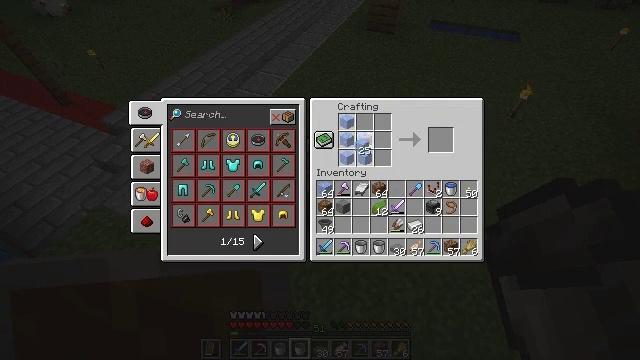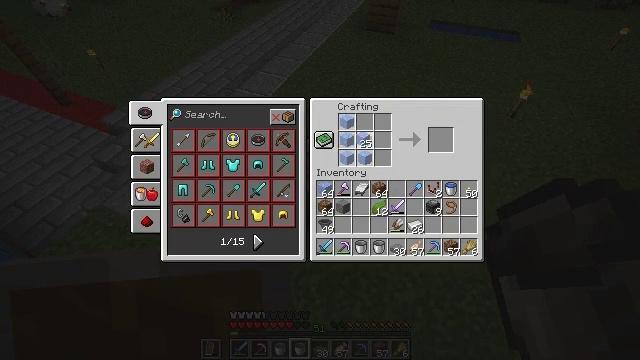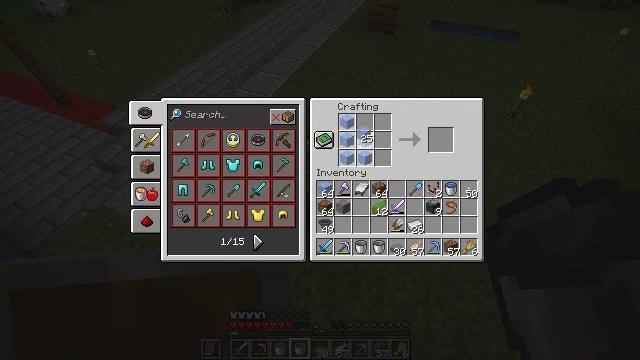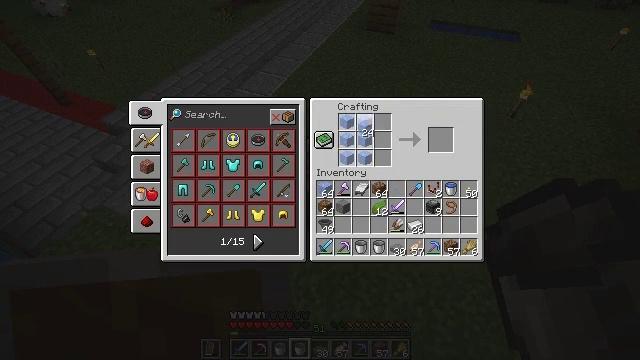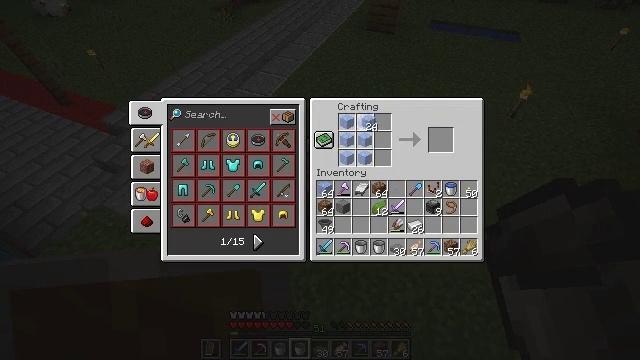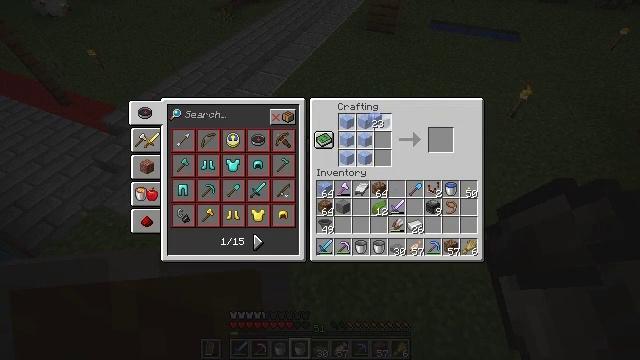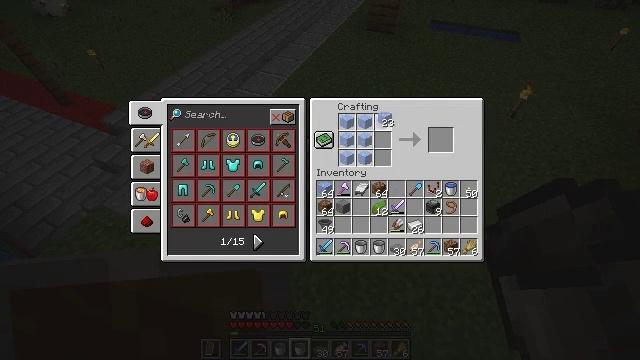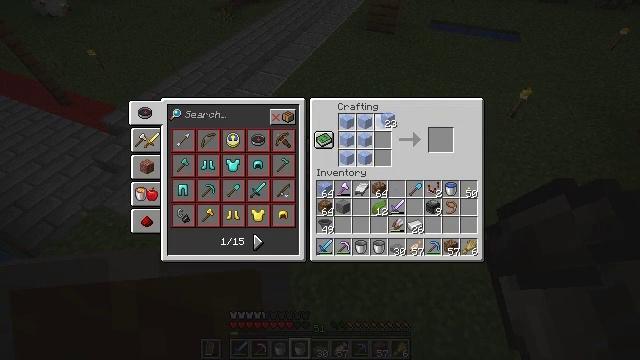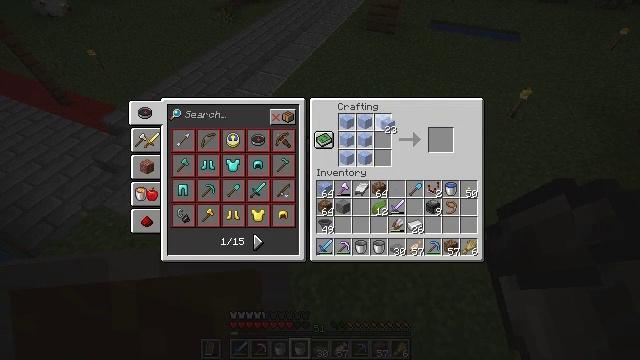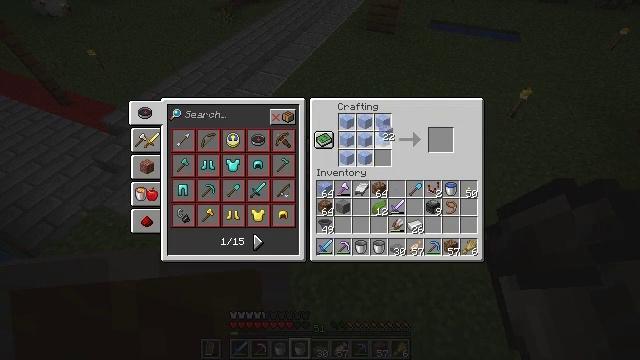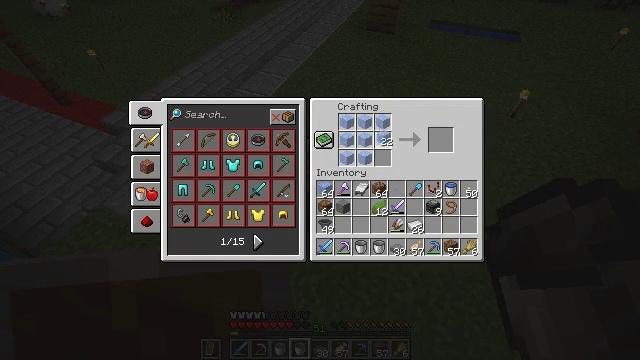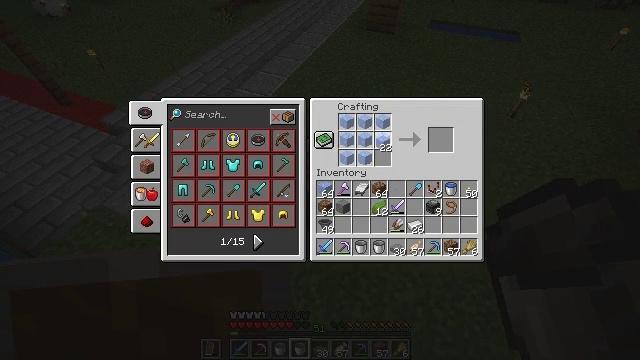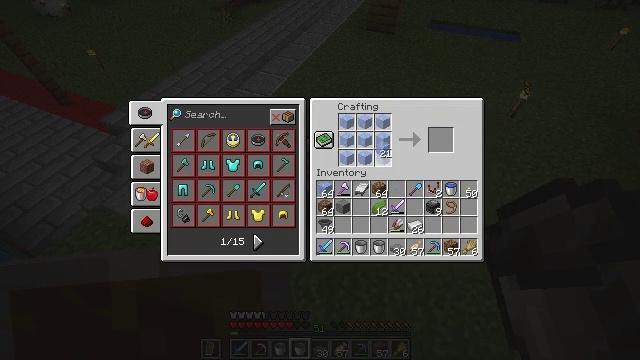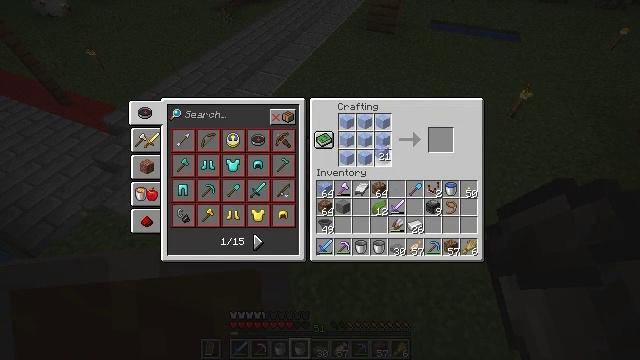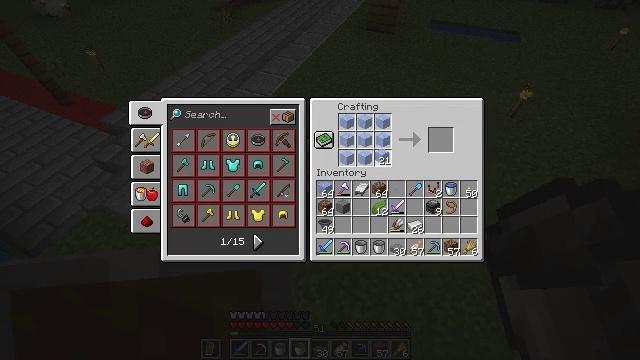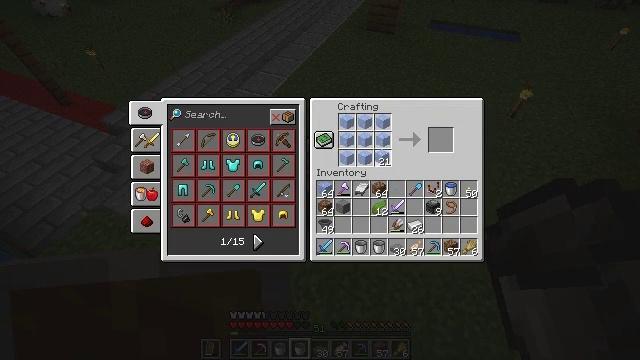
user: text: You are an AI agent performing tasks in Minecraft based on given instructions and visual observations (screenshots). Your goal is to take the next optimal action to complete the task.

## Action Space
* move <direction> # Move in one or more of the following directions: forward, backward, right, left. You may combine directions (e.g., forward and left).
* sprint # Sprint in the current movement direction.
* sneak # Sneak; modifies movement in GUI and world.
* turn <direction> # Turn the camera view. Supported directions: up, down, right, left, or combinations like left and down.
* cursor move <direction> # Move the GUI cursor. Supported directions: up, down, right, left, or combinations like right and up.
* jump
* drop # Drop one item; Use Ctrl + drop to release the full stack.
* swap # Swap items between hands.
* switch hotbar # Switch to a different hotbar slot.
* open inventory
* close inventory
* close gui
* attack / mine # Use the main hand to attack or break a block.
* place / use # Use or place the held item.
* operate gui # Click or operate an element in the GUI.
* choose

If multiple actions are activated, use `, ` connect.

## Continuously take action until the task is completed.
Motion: motion action
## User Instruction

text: Combine ice blocks in the crafting table to get packed ice.
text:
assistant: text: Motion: choose
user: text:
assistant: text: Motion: choose
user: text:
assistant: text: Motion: choose
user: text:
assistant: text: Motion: choose
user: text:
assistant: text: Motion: choose
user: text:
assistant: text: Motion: cursor move right, choose
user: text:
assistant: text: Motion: choose
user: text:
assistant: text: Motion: choose
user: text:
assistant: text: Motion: cursor move down, choose
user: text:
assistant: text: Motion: choose
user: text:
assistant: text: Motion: choose
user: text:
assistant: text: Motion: choose
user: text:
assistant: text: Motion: choose
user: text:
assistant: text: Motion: choose
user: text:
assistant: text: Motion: choose
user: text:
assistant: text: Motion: no_op
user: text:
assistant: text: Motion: no_op
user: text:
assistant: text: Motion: no_op
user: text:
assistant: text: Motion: no_op
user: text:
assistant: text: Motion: choose
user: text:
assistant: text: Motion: choose
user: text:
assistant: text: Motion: choose
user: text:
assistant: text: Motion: cursor move up, choose
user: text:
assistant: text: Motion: cursor move up, choose
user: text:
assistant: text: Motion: choose
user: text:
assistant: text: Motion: choose
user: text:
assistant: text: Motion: choose
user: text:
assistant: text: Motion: cursor move left, choose
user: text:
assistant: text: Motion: choose
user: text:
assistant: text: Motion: choose